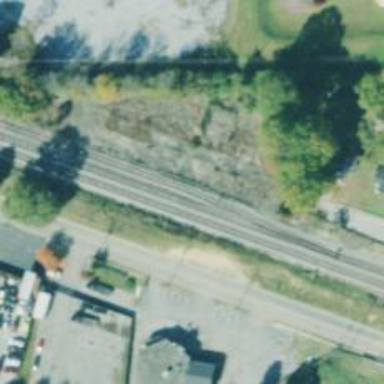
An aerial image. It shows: Abandoned railway.